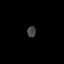
Tissue: skin
Cell type: Others
Senescence score: 0.7037
Nuclear area (px): 95
Mean DAPI intensity: 65.905